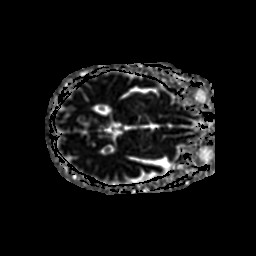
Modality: ADC
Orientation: axial
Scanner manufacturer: ge
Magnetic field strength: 1.5 T
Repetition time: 9 s
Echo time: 0.0957 s